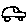
Label: car